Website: lowes
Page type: payment
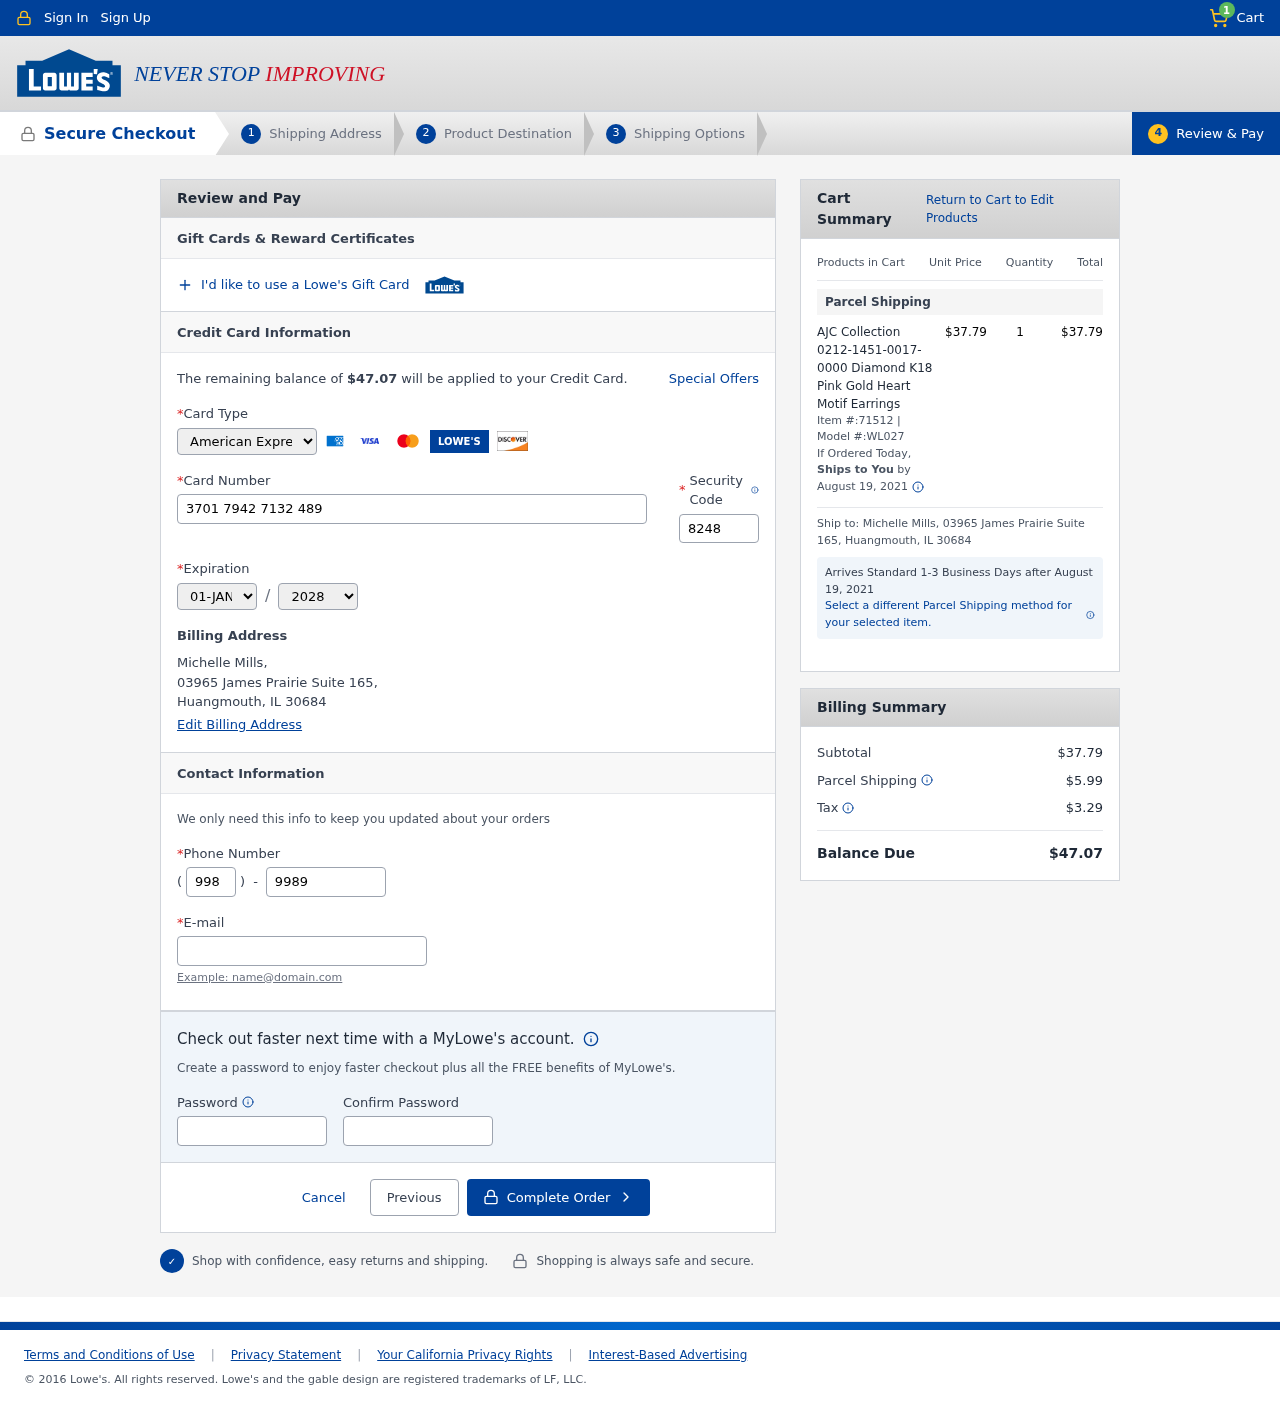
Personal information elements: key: PII_CARD_CVV
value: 8248
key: PII_CARD_EXPIRY_MONTH
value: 01
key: PII_CARD_EXPIRY_YEAR
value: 28
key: PII_CARD_NUMBER
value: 3701 7942 7132 489
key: PII_CARD_TYPE
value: American Express
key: PII_CITY_STATE_ZIP
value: Huangmouth, IL 30684
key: PII_EMAIL
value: michelle_mills@hotmail.com
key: PII_FULLNAME
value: Michelle Mills,
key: PII_PHONE
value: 9989222529
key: PII_PHONE_AREA
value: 998
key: PII_STREET
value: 03965 James Prairie Suite 165,
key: PII_FULLNAME2
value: Michelle Mills
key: PII_STREET2
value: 03965 James Prairie Suite 165
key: PII_CITY_STATE_ZIP2
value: Huangmouth, IL 30684
Product elements: key: PRODUCT1_NAME
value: AJC Collection 0212-1451-0017-0000 Diamond K18 Pink Gold Heart Motif Earrings
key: PRODUCT1_PRICE
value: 37.79
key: PRODUCT1_QUANTITY
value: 1
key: PRODUCT1_ITEM
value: Item #:71512
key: PRODUCT1_MODEL
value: Model #:WL027
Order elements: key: ORDER_NUM_ITEMS
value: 1
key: ORDER_TOTAL
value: $47.07
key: ORDER_SHIPPING_DATE
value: August 19, 2021
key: ORDER_SUBTOTAL
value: $37.79
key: ORDER_SHIPPING_DATE2
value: August 19, 2021
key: ORDER_SHIPPING_COST
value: $5.99
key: ORDER_TAX
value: $3.29